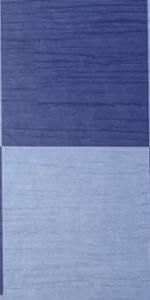
Label: Empty